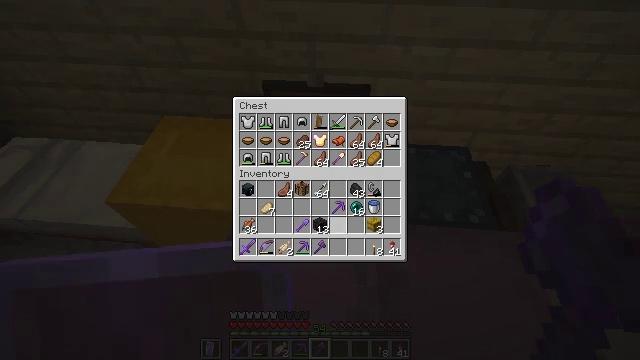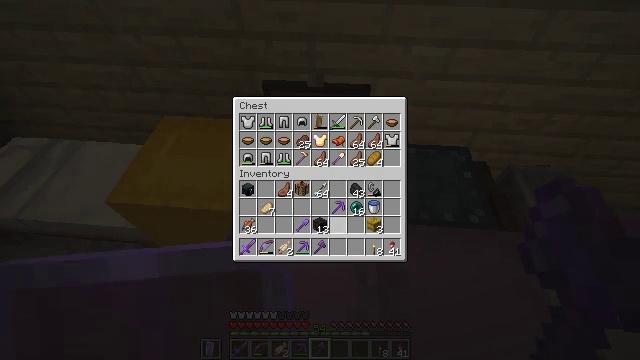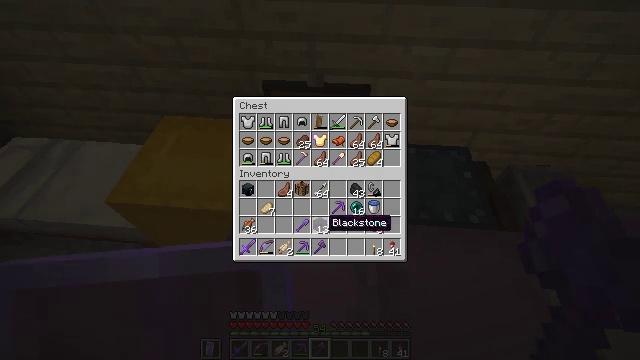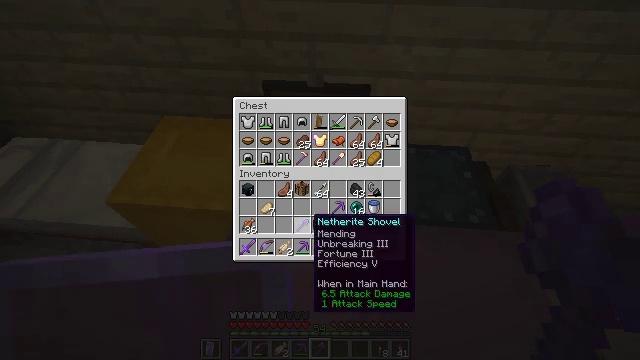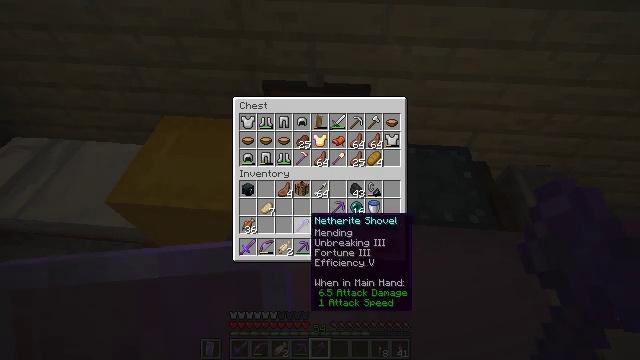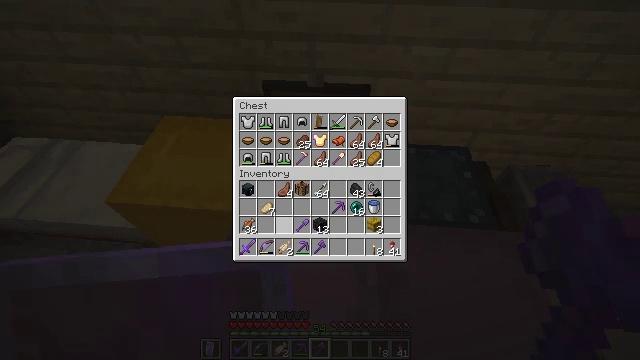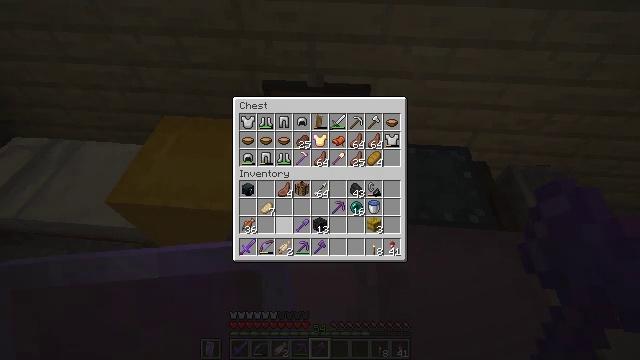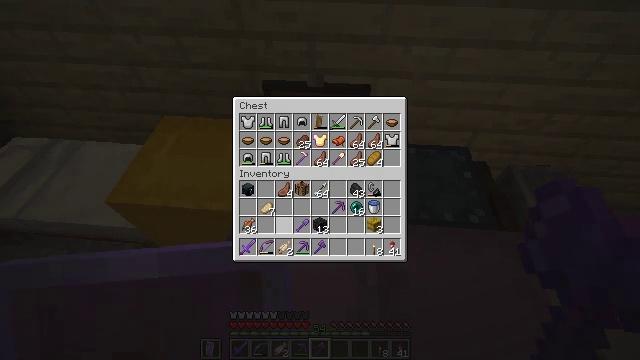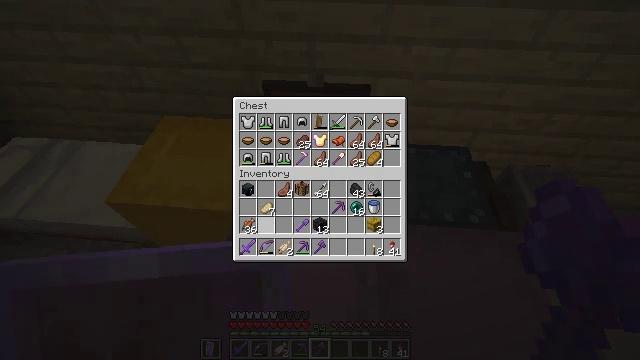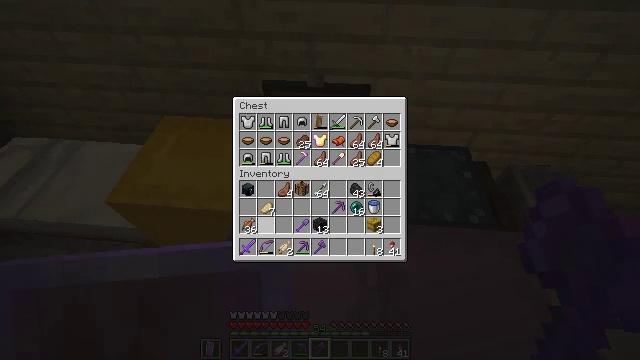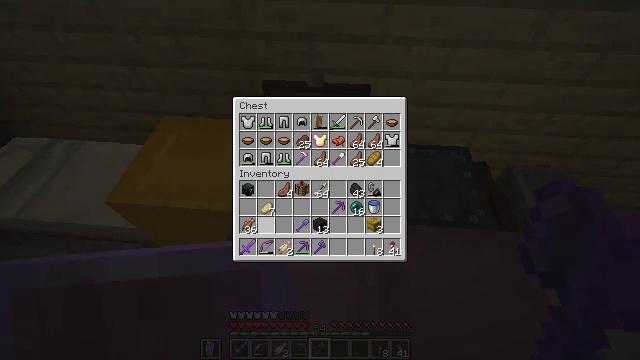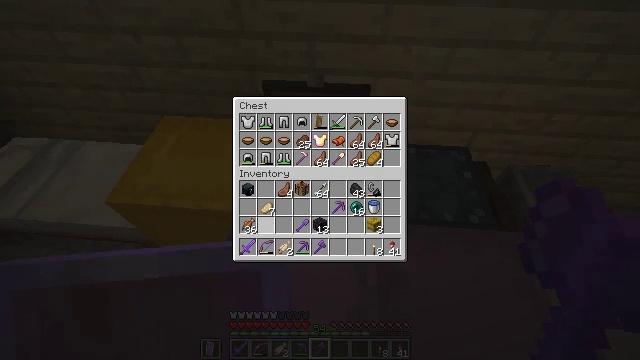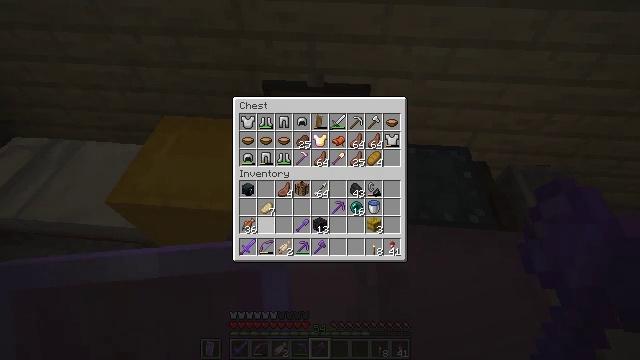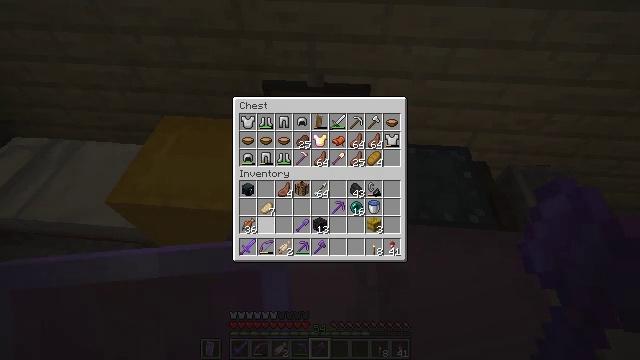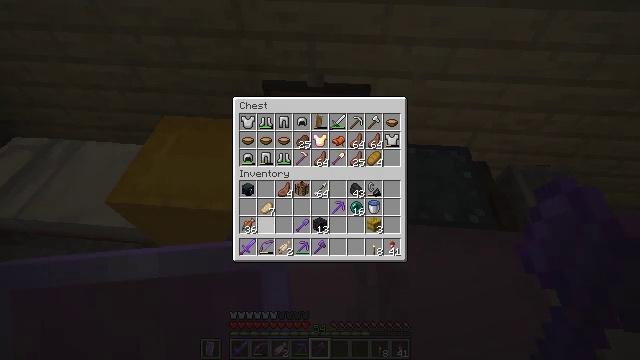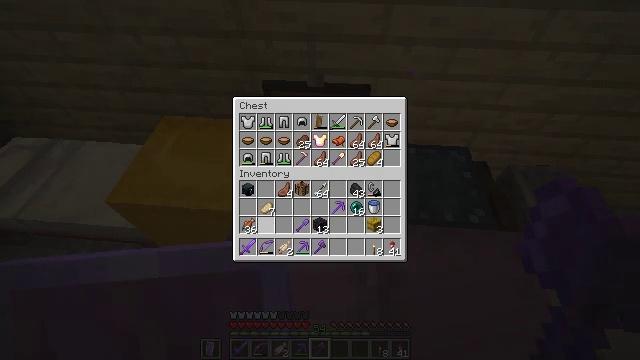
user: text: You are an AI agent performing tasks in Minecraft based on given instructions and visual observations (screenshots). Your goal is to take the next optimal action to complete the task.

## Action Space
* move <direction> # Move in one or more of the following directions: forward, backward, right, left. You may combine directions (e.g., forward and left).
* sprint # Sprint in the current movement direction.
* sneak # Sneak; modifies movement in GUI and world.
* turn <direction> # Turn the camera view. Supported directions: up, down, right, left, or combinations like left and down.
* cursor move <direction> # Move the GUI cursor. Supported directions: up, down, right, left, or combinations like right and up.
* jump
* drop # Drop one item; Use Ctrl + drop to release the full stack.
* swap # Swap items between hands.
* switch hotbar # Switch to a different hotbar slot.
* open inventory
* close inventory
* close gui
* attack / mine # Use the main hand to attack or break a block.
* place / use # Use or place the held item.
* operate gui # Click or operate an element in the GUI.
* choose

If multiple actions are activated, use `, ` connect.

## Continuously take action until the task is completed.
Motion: motion action
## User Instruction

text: Open the crafting table and create a shulker box.
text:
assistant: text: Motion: no_op
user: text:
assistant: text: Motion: turn left
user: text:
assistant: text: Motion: sneak, turn left
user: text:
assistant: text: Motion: sneak
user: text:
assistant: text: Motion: sneak, turn left
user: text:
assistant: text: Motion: sneak, turn left
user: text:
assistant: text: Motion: sneak
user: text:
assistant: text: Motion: sneak
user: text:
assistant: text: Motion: sneak
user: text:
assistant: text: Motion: sneak
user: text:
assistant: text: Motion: sneak
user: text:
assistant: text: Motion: sneak
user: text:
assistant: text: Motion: sneak
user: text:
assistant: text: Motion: sneak
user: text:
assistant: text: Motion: sneak
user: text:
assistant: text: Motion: sneak
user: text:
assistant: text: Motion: sneak
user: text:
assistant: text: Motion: sneak
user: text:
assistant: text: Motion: sneak
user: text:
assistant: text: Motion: sneak, turn left
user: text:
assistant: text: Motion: sneak
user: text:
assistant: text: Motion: sneak
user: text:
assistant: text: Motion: sneak
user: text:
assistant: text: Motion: sneak
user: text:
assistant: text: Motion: sneak
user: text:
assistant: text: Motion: sneak
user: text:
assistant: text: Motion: sneak
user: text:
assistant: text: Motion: sneak
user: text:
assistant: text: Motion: sneak
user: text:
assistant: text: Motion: sneak